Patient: sex M, age 42
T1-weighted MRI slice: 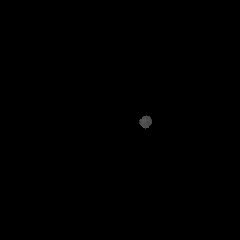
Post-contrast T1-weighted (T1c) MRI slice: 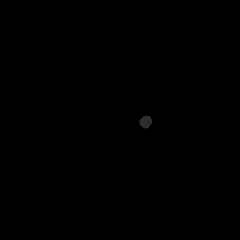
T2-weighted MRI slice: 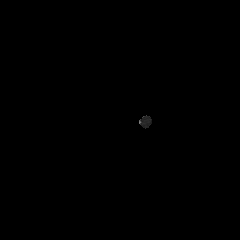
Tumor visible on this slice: no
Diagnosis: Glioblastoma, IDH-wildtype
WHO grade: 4